Question: I have a simple query which is supposed to be order the results by the 'von' column in descending order. The column has the datatype of 'DATE'. It is an Oracle database and I'm using Oracle SQL Developer when executing the queries.
Here is the query that I am executing:
'''
select *
from billinginterval
where id = xxxx or id = yyyy
order by von desc;
'''
and here are the two results I get for this query:

Please correct me if I'm wrong, but shouldn't the results appear in the reversed order? As when I execute this query
'''
select von
from billinginterval
order by von desc;
'''
The <URL> appears to be in the correct order.
Any help in understanding this would be much appreciated!
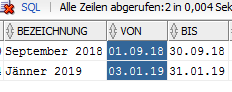
Answer: If you have the data:
'''
CREATE TABLE billinginterval (id, von) AS
SELECT 1, DATE '2018-09-01' FROM DUAL;
INSERT INTO billinginterval (id, von)
VALUES (3, TO_DATE('03.01.1919', 'DD.MM.YYYY'));
INSERT INTO billinginterval (id, von)
VALUES (3, TO_DATE('03.01.19', 'DD.MM.YYYY'));
'''
And setup the session using:
'''
ALTER SESSION SET NLS_TERRITORY = 'Germany';
'''
Then the query:
'''
select b.*,
TO_CHAR(von, 'YYYY-MM-DD') AS formatted_von
from billinginterval b
order by von desc;
'''
Will output:
>
| ID | VON | FORMATTED_VON |
| -- | --- | ------------- |
| 1 | 01.09.18 | 2018-09-01 |
| 2 | 03.01.19 | 1919-01-03 |
| 3 | 03.01.19 | 0019-01-03 |
The row with an 'id' of 2 is probably valid data and should be in that order; however, the row with an 'id' of 3 is probably invalid and someone has used an 'INSERT' like:
'''
INSERT INTO billinginterval (id, von)
VALUES (3, TO_DATE('03.01.19', 'DD.MM.YYYY'))
'''
Which has the database has taken the year to be '0019' and not '2019'. You should always make sure your data input matches the expected format and do not provide a two-digit year when a four-digit year is expected.
<URL>